Interaction volume radius: 5 \u00c5
Interaction volume height: 10 \u00c5
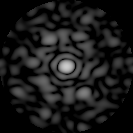
Disorder parameter: 0.8486